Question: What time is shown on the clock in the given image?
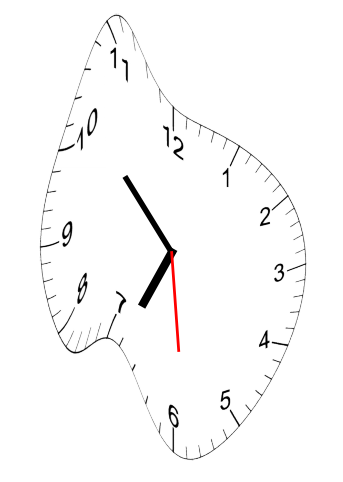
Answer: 06:52:29